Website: bh-photo
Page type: newsletter-management
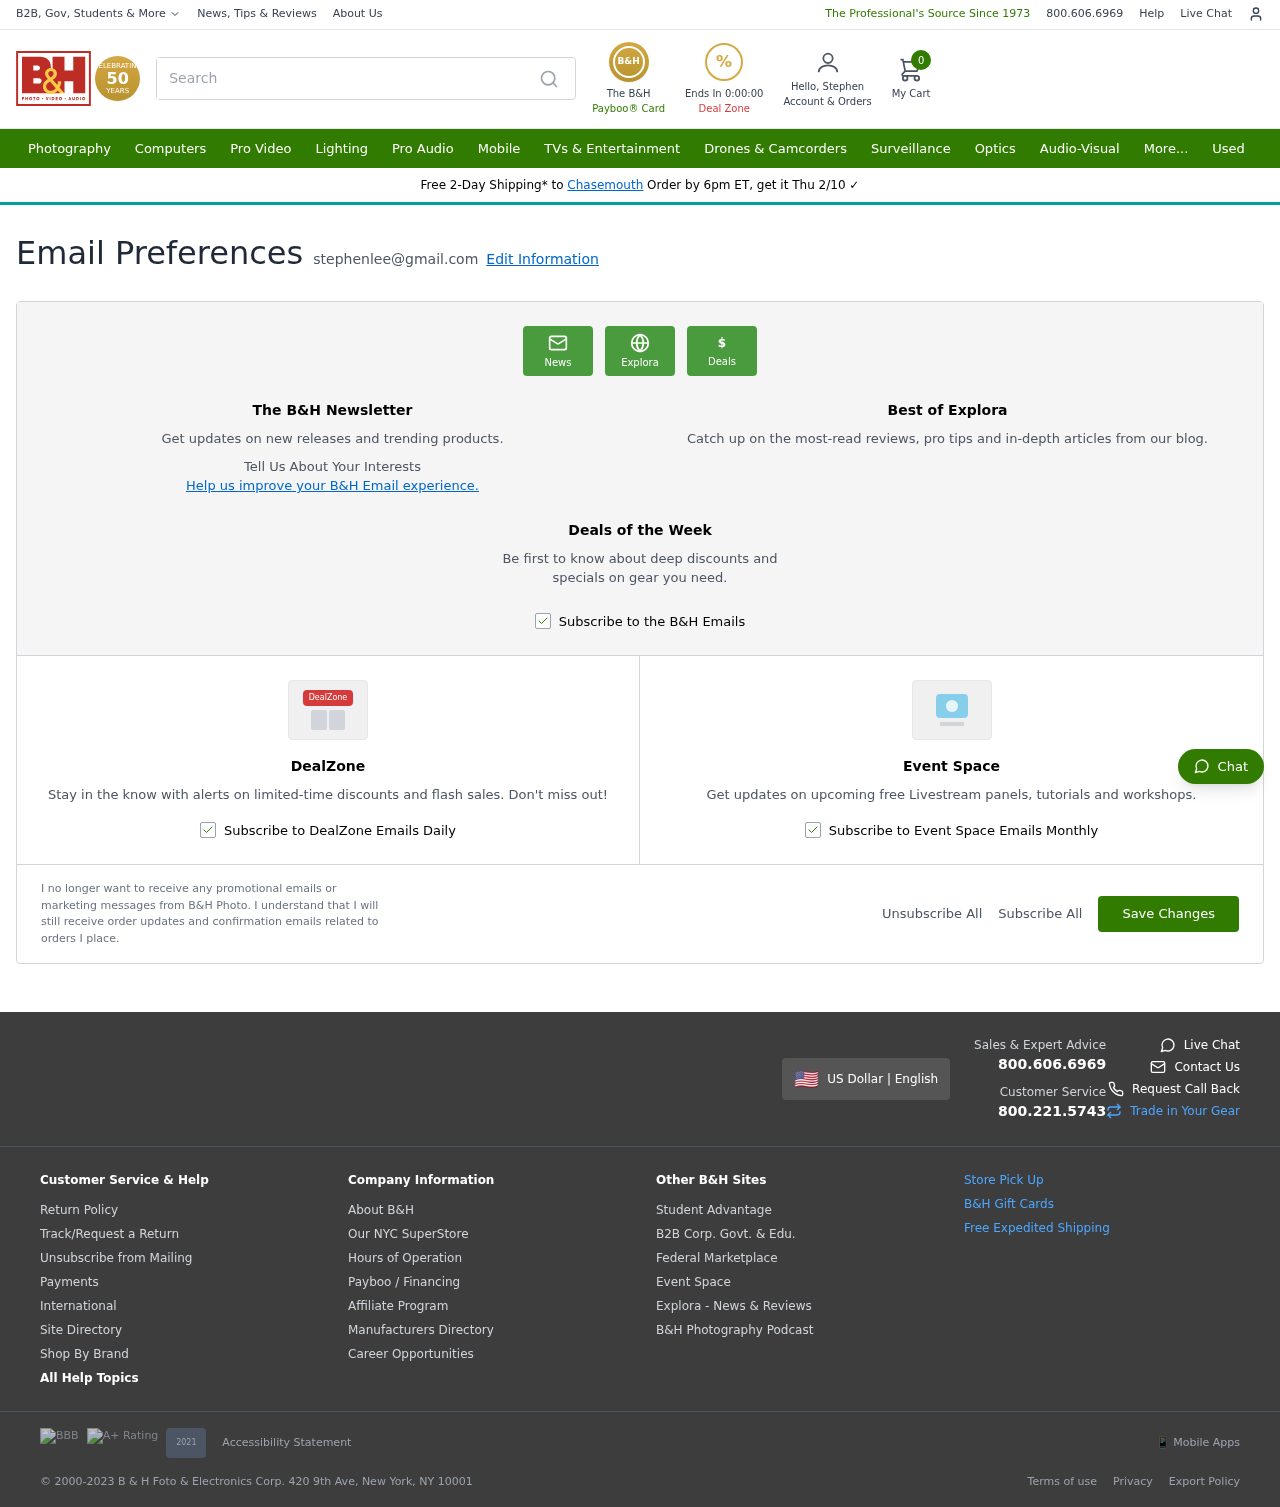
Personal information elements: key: PII_CITY
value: Chasemouth
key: PII_EMAIL
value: stephenlee@gmail.com
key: PII_FIRSTNAME
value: Stephen
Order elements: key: ORDER_DEAL_END
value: Ends In 0:00:00
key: ORDER_NUM_ITEMS
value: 0
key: ORDER_DELIVERY_DATE
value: Thu 2/10
Search elements: key: HEADER_SEARCH
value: Search